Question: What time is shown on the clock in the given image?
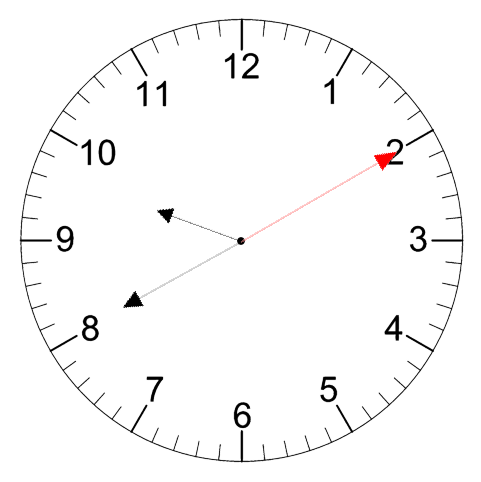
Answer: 09:40:10